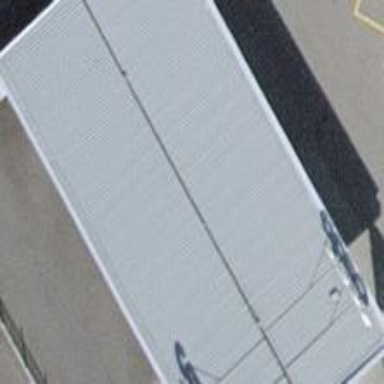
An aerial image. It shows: View of roof of building.